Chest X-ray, AP view. Patient: 57 years old, sex M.
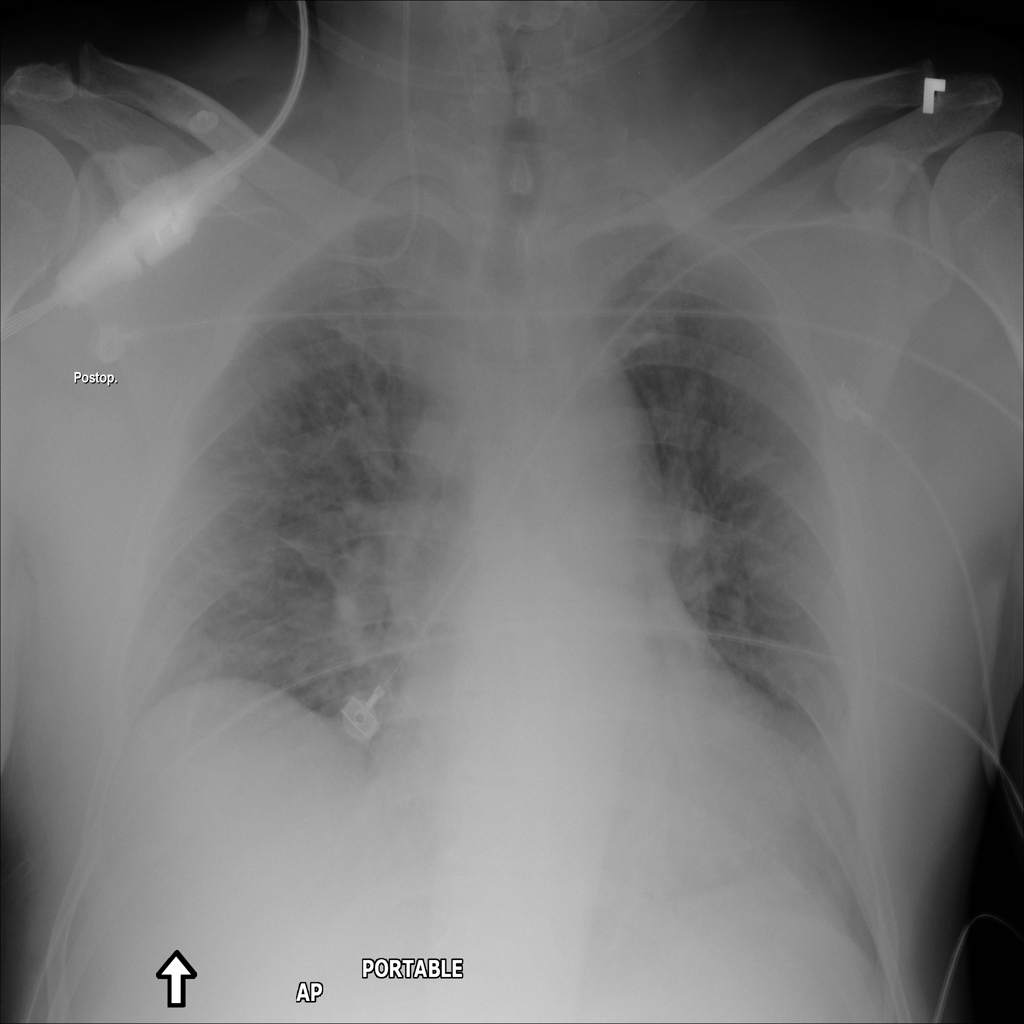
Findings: No Finding